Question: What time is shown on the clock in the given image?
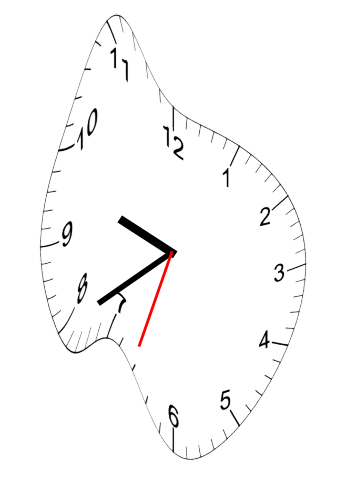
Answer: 09:39:33